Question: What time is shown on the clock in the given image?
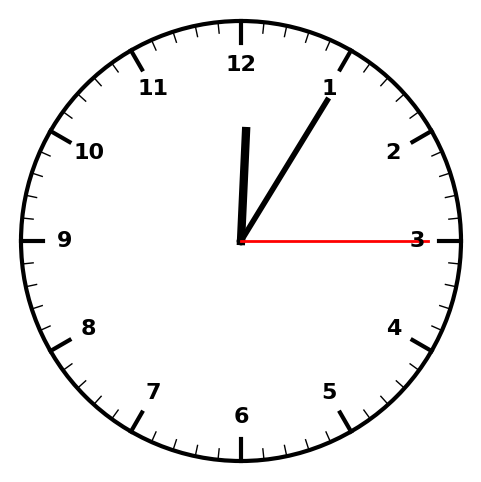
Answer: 12:05:15